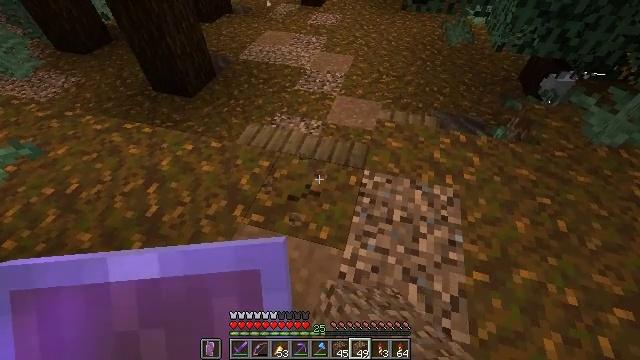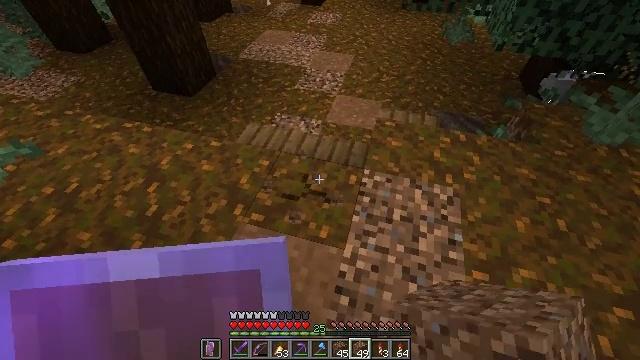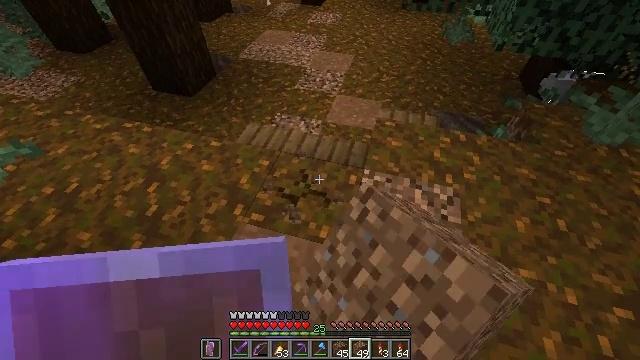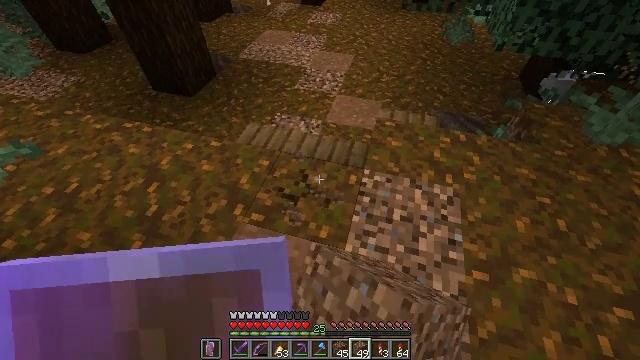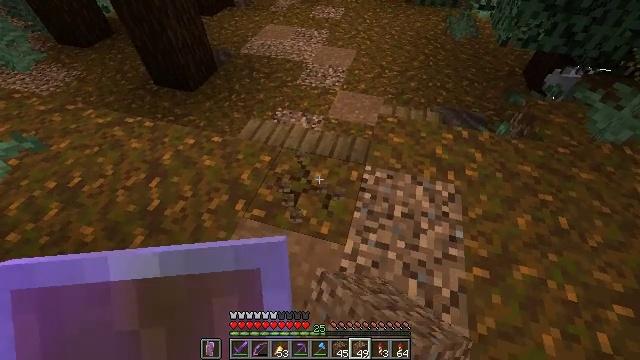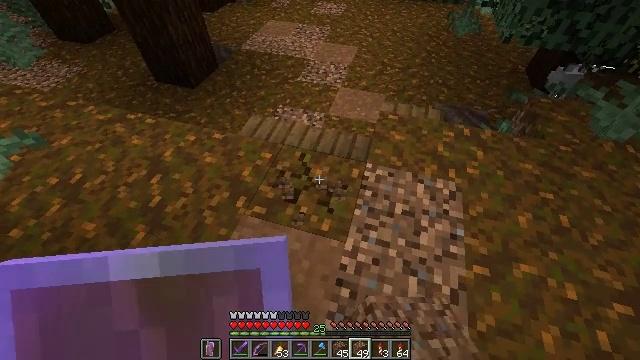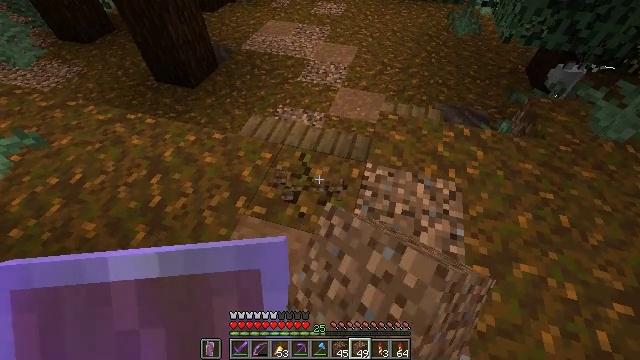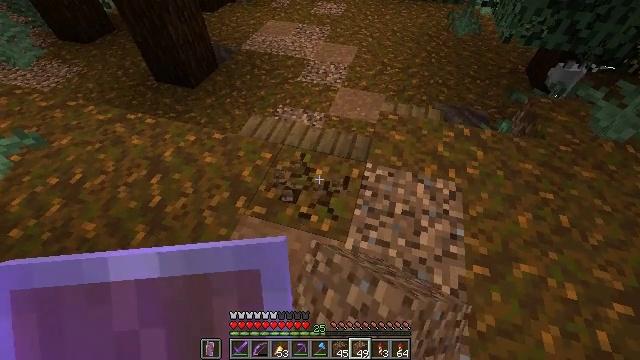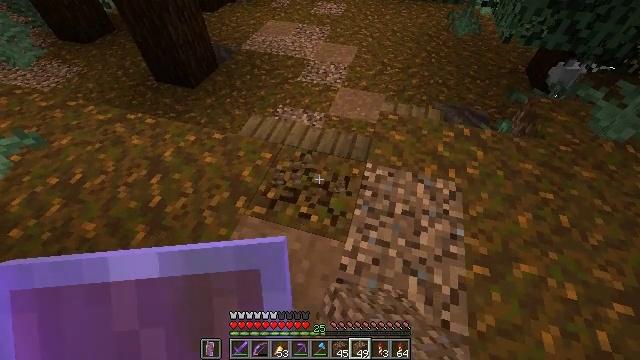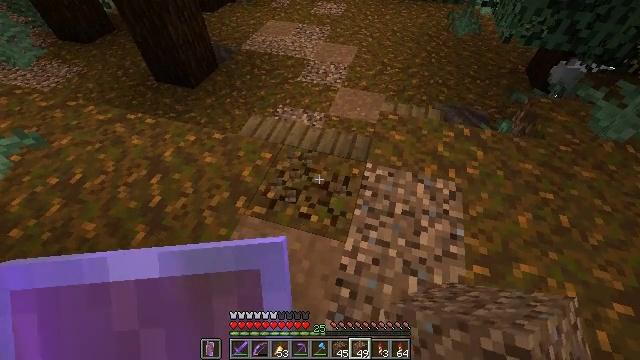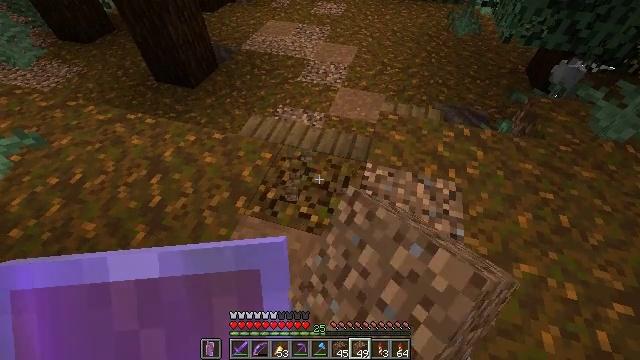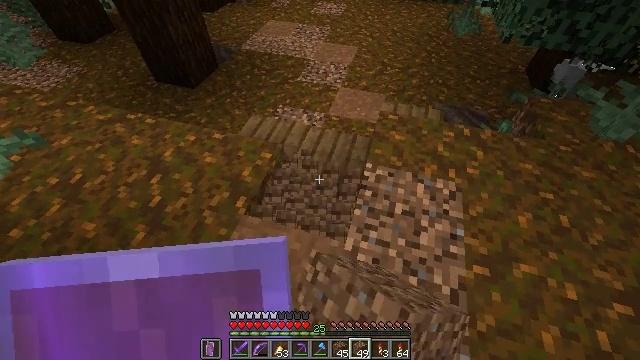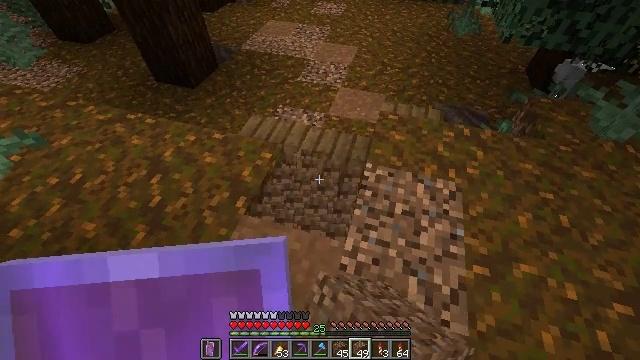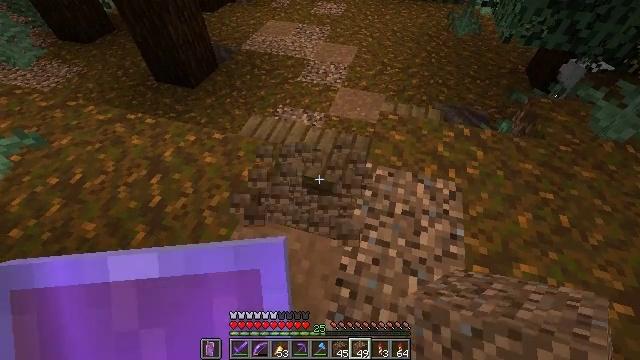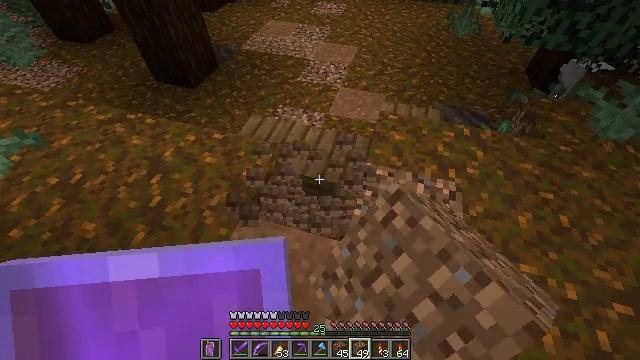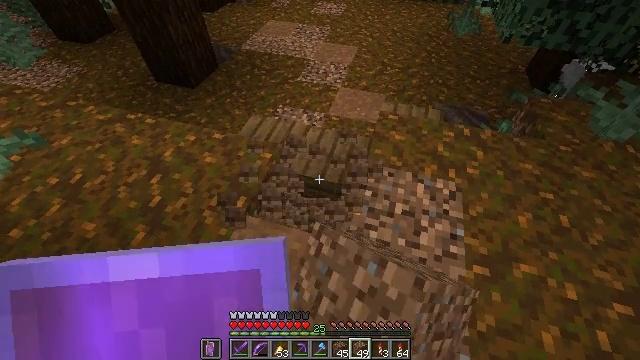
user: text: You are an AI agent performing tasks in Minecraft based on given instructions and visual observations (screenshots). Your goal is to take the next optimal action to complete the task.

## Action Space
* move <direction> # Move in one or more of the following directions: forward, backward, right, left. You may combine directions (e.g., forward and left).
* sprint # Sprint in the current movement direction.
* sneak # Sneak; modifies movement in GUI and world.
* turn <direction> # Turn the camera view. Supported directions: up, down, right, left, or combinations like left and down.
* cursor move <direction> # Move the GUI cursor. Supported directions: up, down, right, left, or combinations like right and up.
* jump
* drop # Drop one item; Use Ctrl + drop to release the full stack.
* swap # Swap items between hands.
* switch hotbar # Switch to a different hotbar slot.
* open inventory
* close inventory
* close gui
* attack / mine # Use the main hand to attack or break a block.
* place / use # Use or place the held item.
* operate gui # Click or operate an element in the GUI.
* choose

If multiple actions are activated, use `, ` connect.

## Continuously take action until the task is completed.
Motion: motion action
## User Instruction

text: Collect the podzol with your tools.
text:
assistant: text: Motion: attack / mine
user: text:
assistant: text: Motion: attack / mine
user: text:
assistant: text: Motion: attack / mine
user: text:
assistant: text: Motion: attack / mine
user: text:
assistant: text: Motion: attack / mine
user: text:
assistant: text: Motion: attack / mine
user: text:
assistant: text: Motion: attack / mine
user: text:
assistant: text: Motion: attack / mine
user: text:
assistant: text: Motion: attack / mine
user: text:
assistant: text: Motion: attack / mine
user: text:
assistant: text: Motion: attack / mine
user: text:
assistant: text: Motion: attack / mine
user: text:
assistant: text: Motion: attack / mine
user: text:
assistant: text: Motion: attack / mine
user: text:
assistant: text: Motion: attack / mine
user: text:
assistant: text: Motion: attack / mine